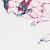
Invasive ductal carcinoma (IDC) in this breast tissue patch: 0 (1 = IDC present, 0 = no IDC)